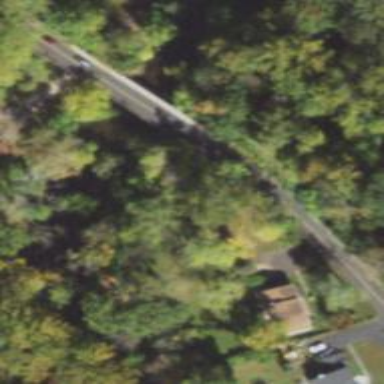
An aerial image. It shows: Footway on bridge.